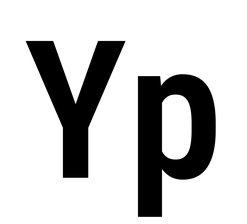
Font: Roboto_Condensed_SemiBold